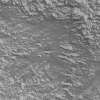
Atmospheric dust classification: not_dusty